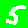
Digit: 5